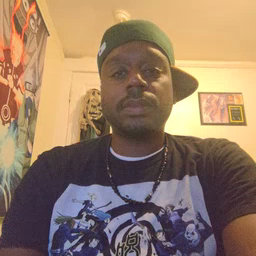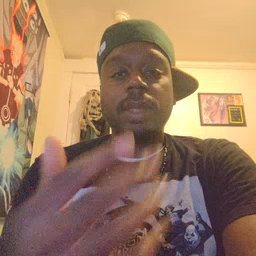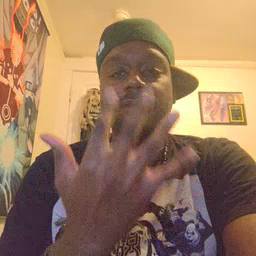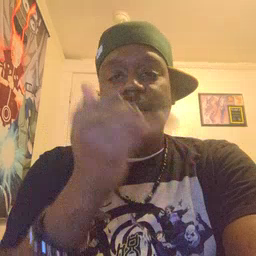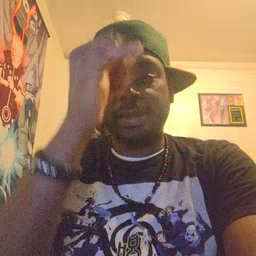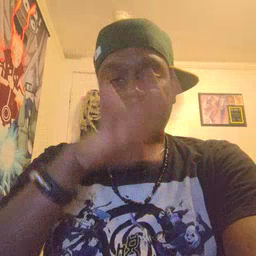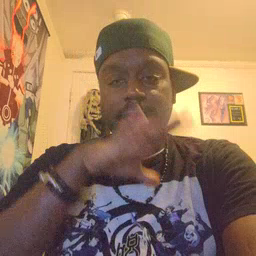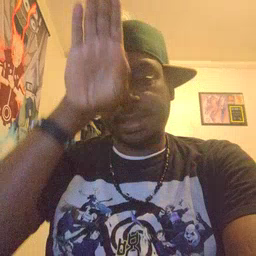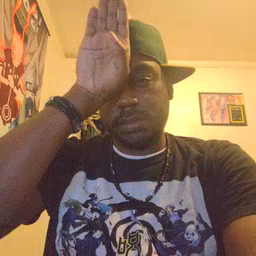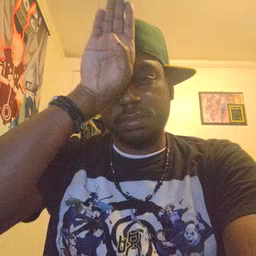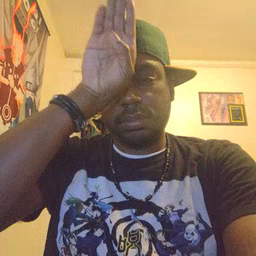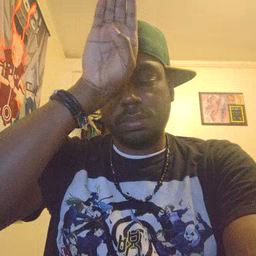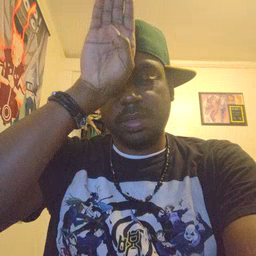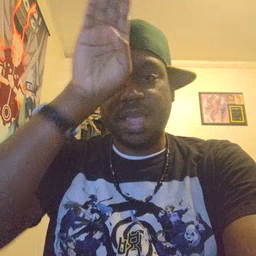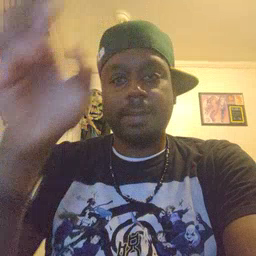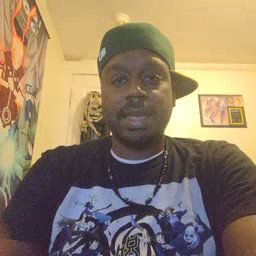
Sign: fireman